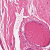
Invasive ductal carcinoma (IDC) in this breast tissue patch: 0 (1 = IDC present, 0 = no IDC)